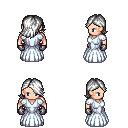
a pixel art fantasy rpg character, male body template, human, light skin, underdress, red pants, white swoop hairstyle, metal gloves, four views (front, back, left, right), 2x2 character sprite sheet, small pixel art, hard edges, no anti-aliasing